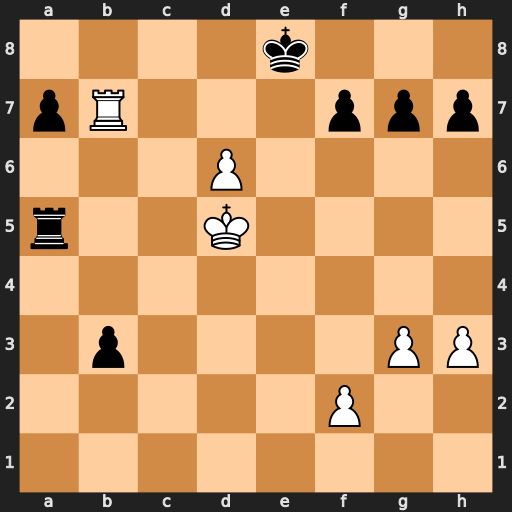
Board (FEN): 4k3/pR3ppp/3P4/r2K4/8/1p4PP/5P2/8
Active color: w
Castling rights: -
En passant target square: -
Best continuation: Kc6 Ra6+ Kc7 Rxd6 Kxd6